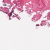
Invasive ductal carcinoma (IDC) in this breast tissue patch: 0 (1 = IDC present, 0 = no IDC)